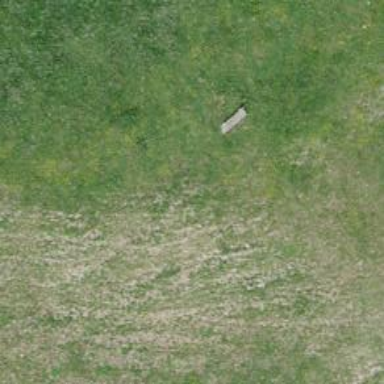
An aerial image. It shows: Bench.